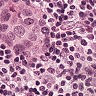
Metastatic tissue present: yes